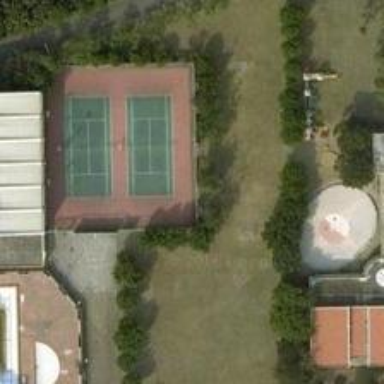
There are buildings and lush plants around the tennis courts .